Field crop: tomato
Growth stage: 1
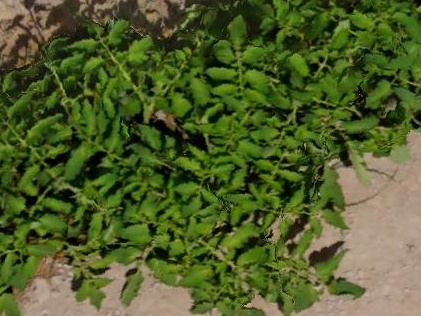
Species: tomato